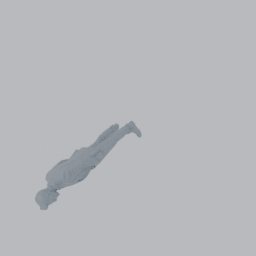
Label: people